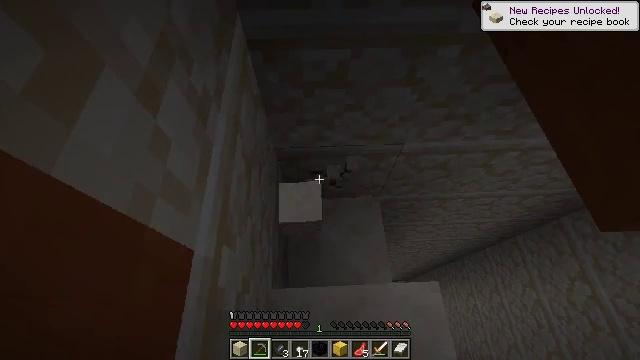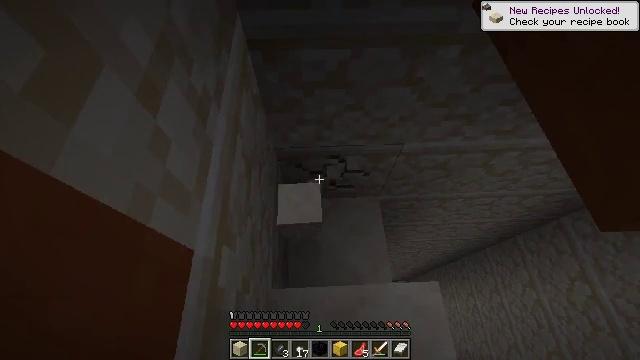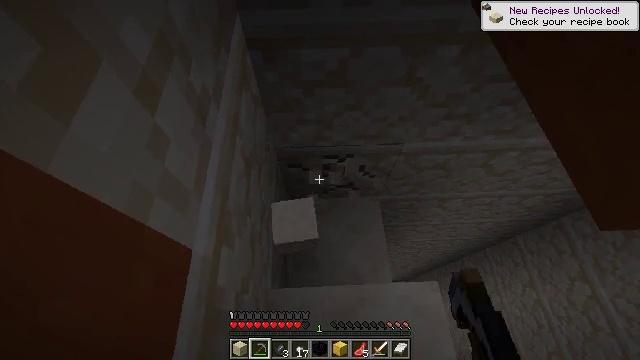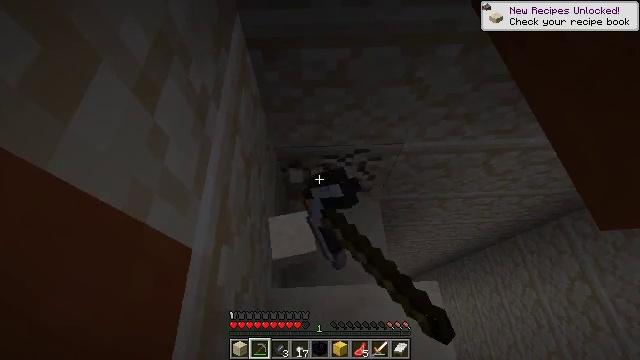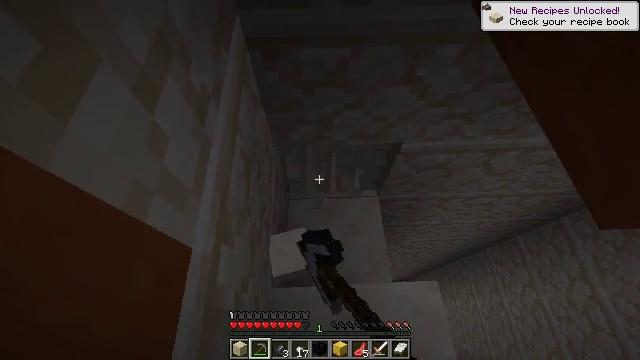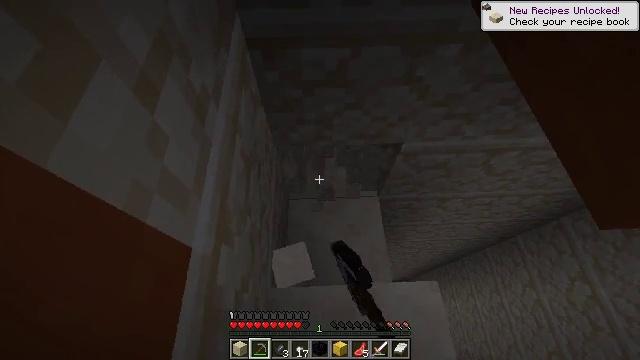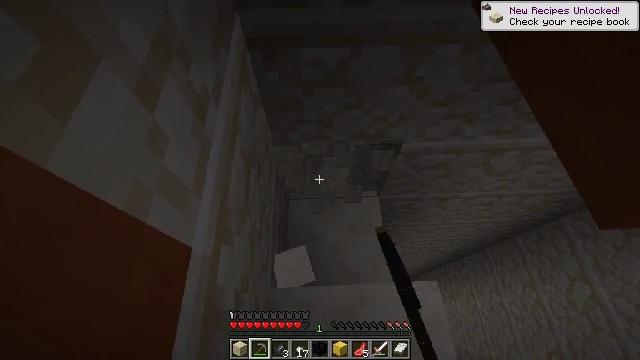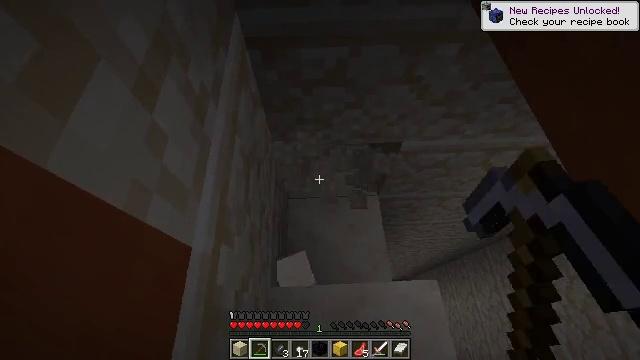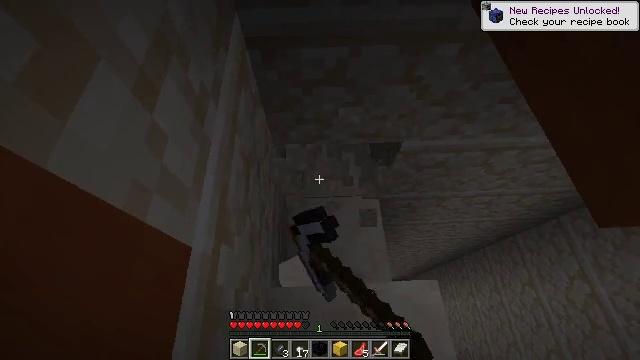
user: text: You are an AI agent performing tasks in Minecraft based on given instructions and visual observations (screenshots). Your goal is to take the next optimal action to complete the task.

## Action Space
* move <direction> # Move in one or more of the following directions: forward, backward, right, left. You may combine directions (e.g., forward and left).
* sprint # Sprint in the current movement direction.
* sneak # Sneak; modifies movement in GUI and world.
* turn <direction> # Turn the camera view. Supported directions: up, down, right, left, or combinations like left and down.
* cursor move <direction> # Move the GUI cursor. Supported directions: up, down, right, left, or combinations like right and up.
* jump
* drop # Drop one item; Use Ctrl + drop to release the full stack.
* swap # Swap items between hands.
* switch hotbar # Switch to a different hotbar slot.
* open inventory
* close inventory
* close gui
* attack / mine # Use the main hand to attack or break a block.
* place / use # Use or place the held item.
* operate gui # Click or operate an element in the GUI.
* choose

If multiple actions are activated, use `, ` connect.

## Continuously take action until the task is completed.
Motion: motion action
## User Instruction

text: Gather sandstone from the desert.
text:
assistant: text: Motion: attack / mine
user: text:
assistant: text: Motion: attack / mine
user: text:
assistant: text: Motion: attack / mine
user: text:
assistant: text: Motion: attack / mine
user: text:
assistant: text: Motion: attack / mine
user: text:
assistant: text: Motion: attack / mine
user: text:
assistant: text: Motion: attack / mine
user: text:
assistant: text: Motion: attack / mine
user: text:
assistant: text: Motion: attack / mine